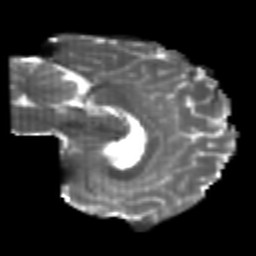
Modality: T2w
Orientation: sagittal
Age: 26
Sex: male
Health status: healthy
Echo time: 0.074 s